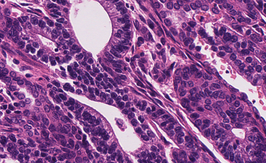
Tumor epithelial tissue: yes
Tumor-associated stroma tissue: yes
Normal tissue: no